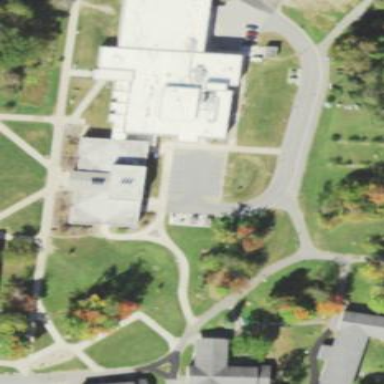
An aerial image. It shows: View of university building.